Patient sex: F
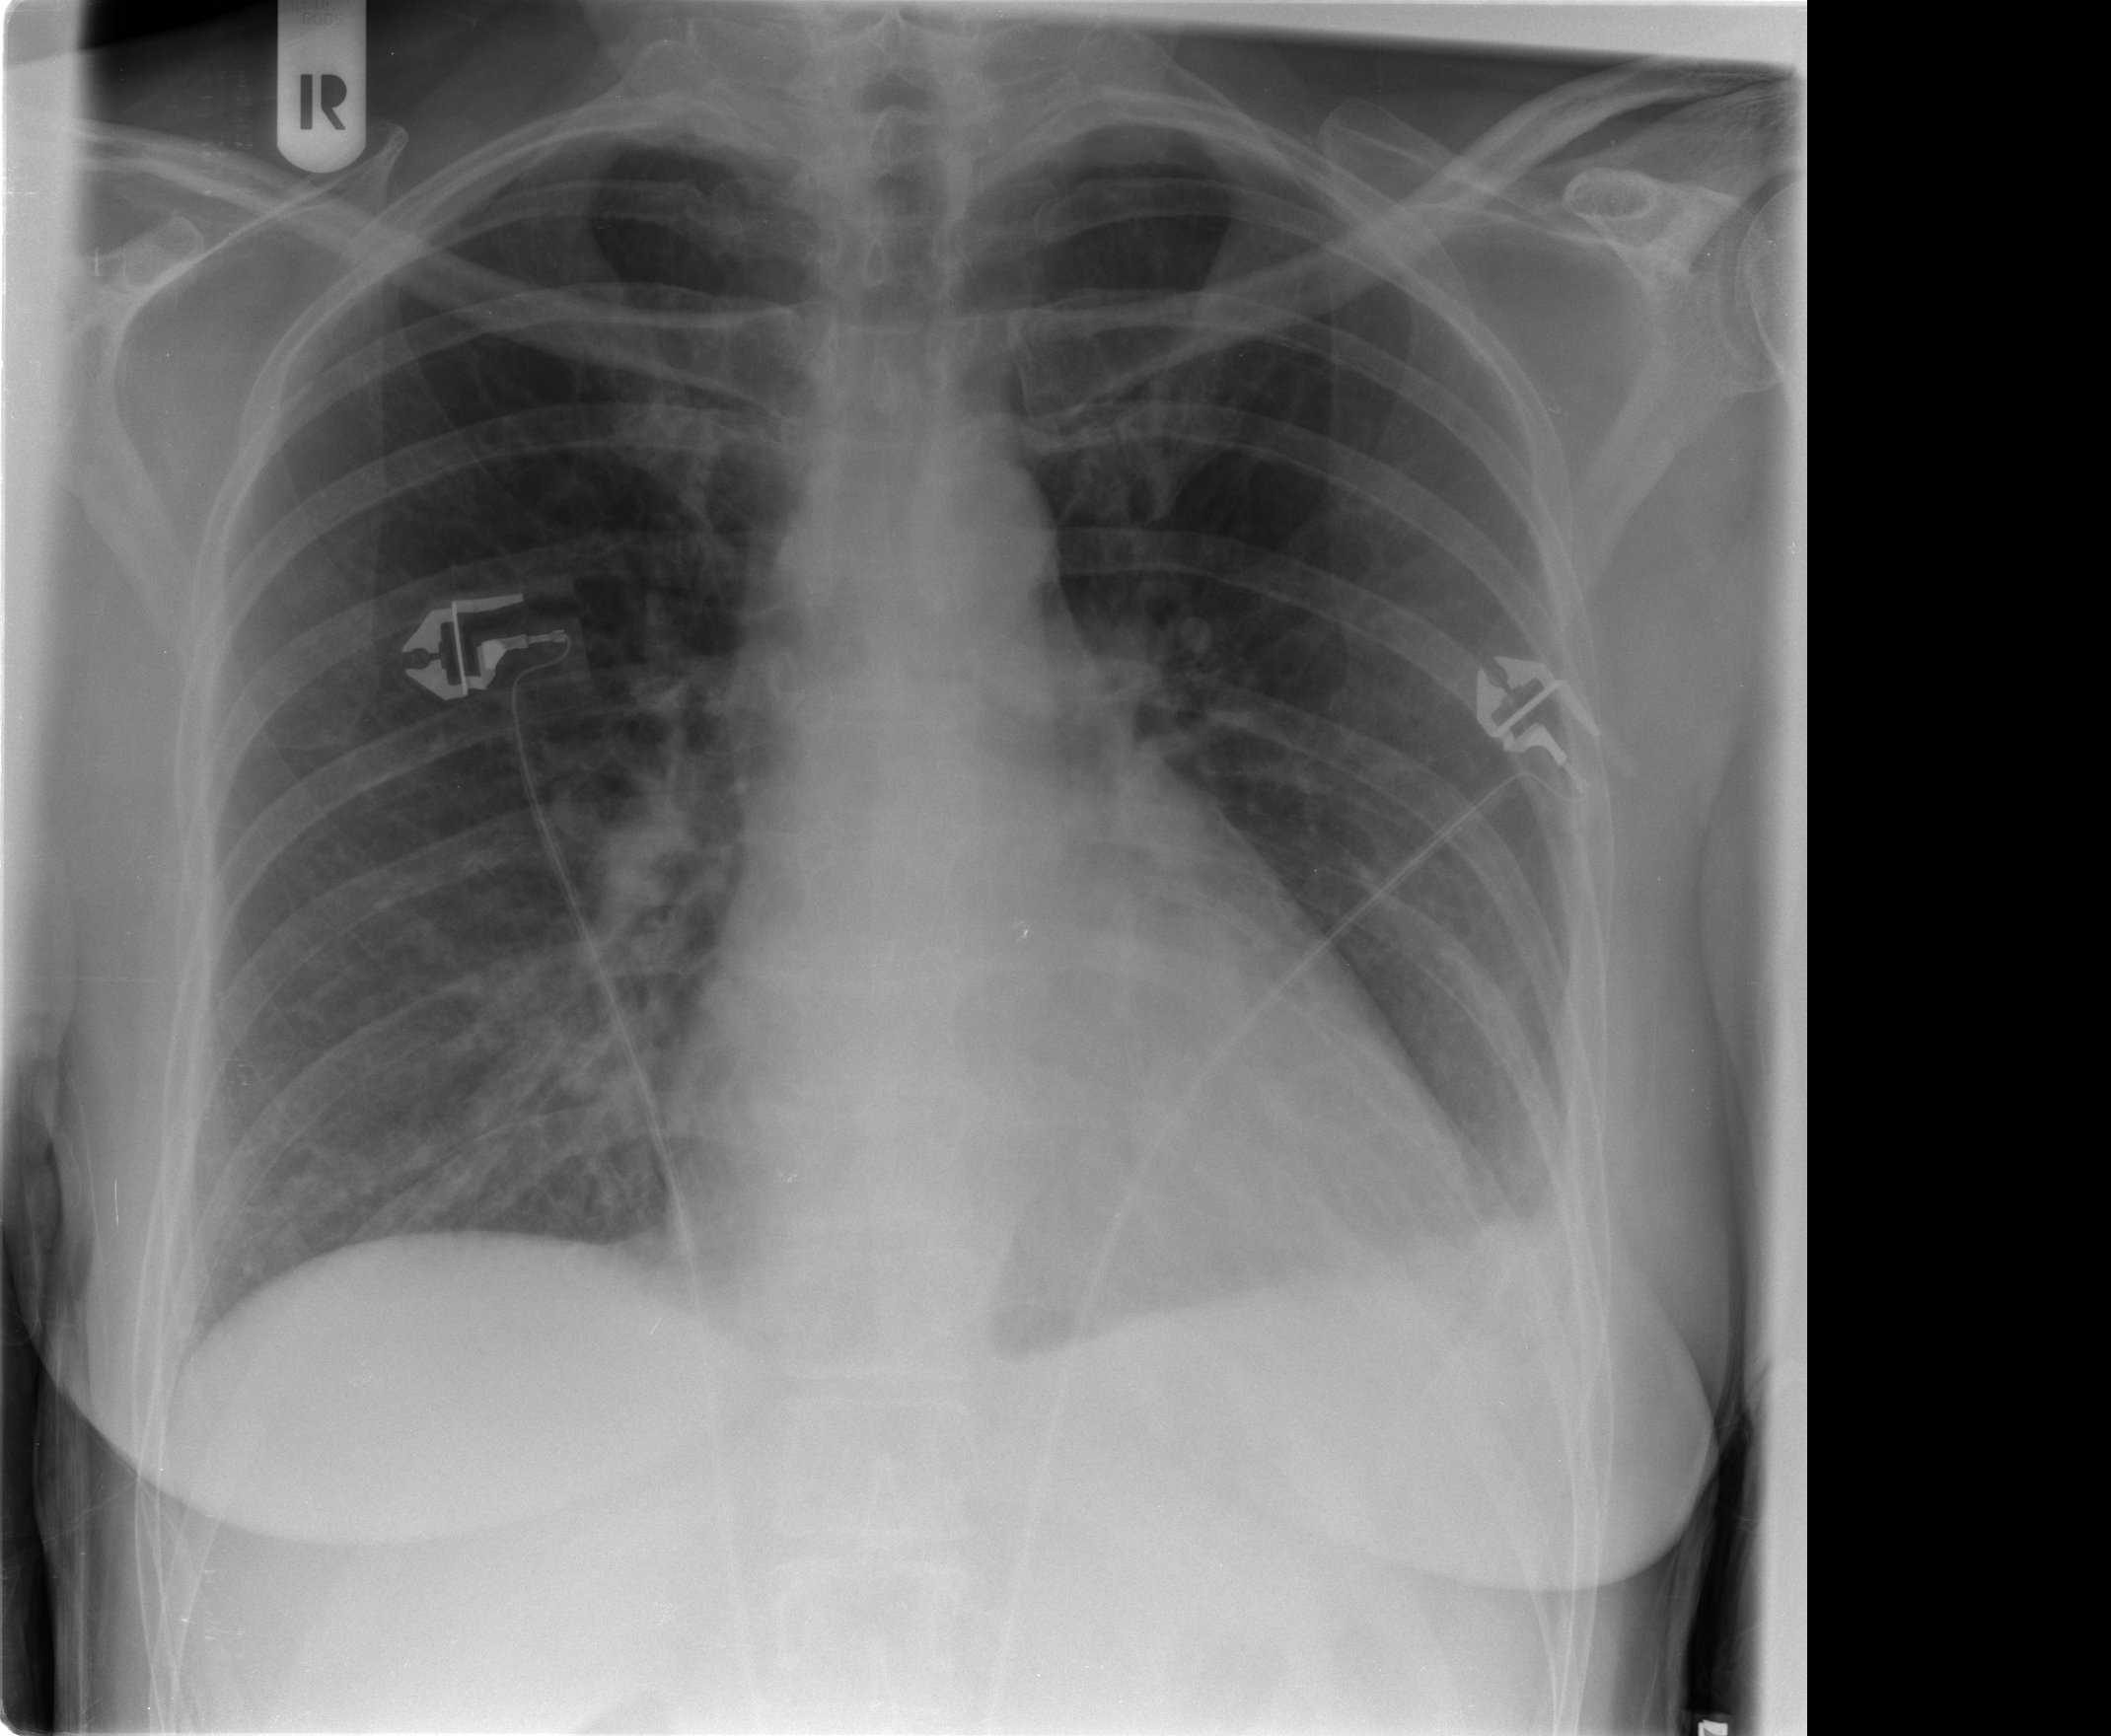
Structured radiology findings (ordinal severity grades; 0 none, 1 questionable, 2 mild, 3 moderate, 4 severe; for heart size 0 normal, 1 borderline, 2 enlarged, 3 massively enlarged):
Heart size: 2
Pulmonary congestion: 1
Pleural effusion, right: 0
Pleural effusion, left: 2
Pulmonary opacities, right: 2
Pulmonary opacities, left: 0
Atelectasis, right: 2
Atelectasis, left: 2